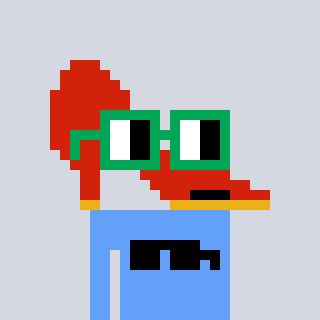
a pixel art character with square green glasses, a highheel-shaped head and a blue-colored body on a cool background